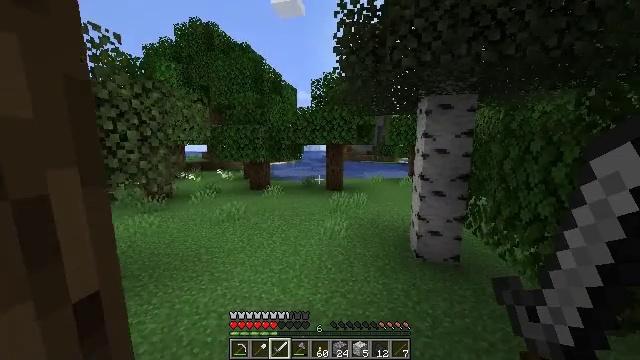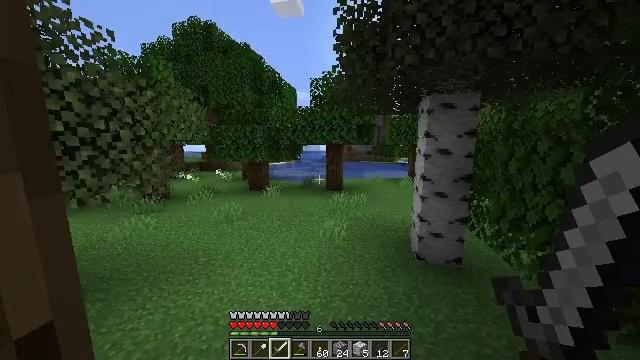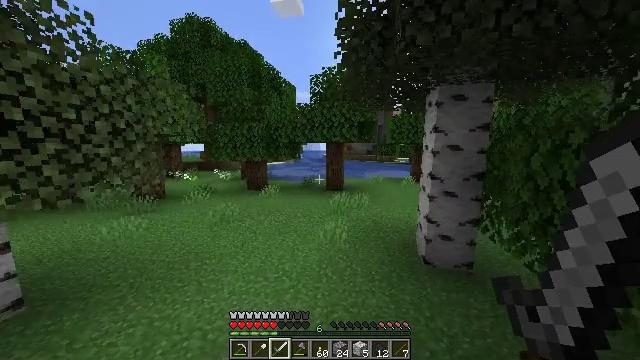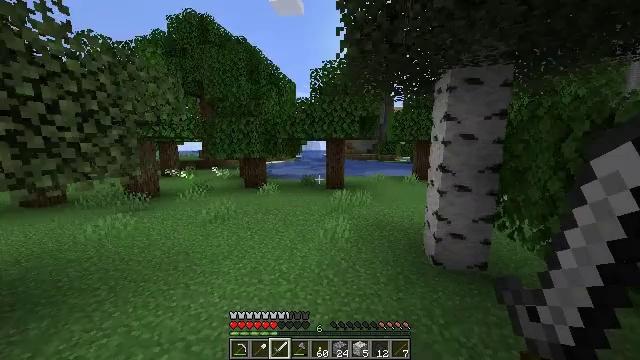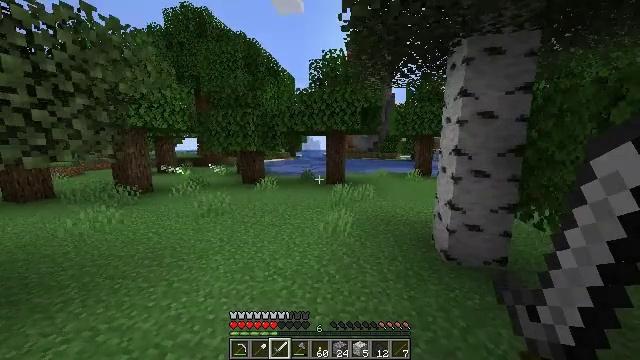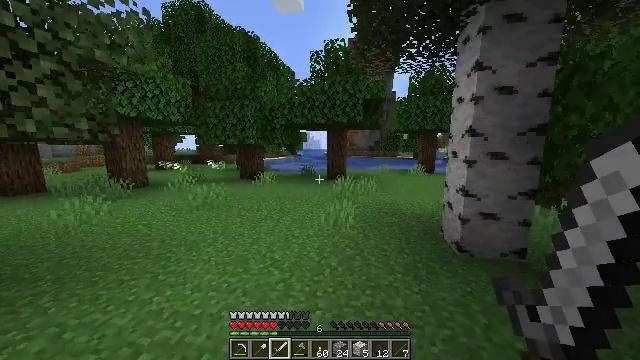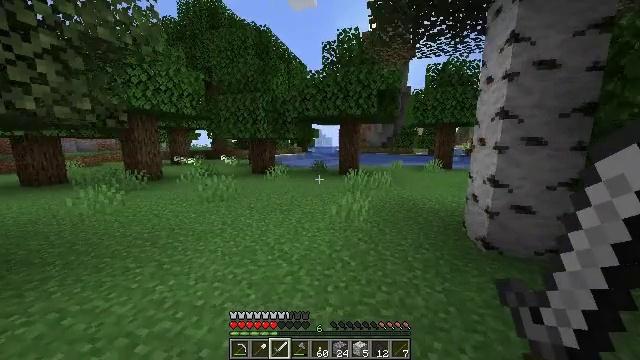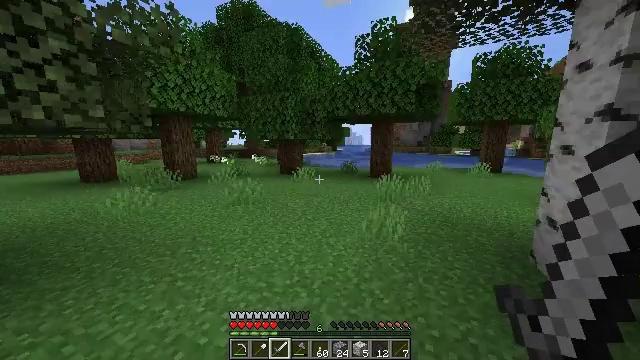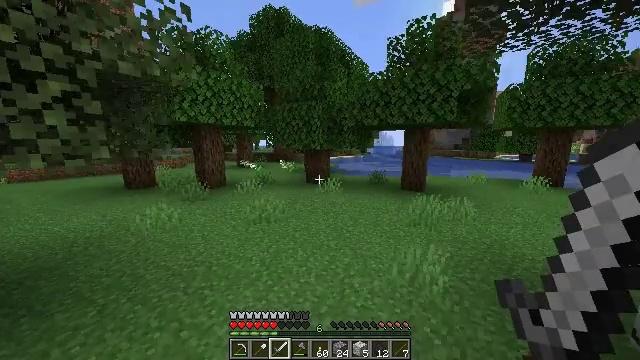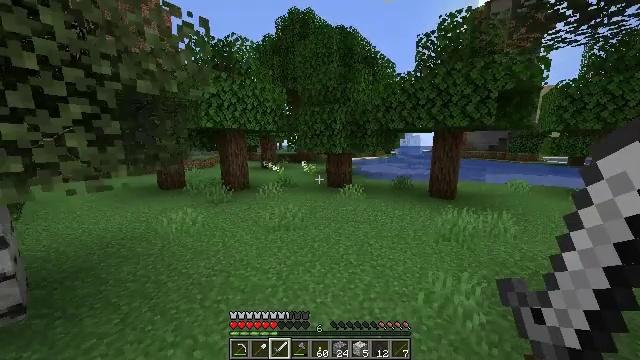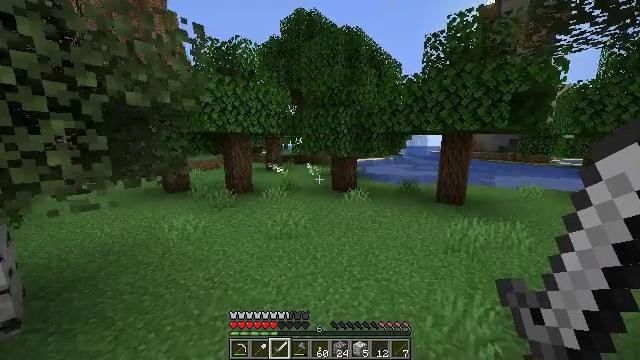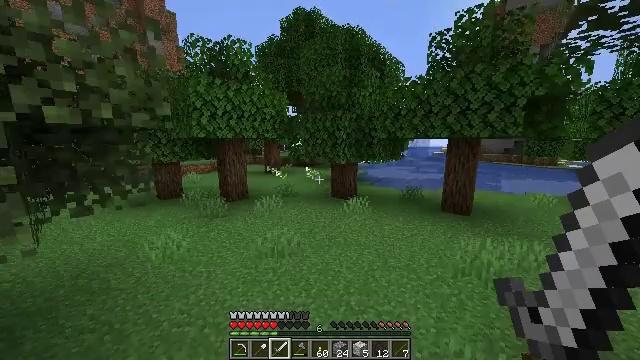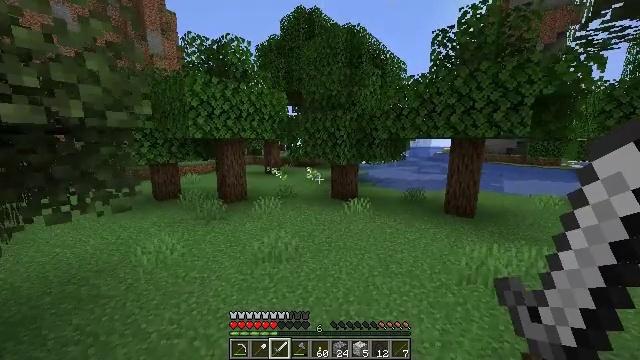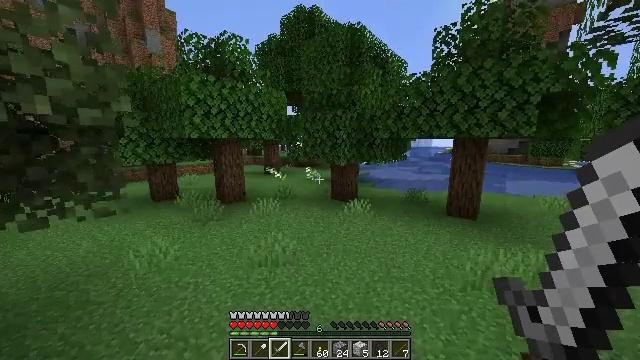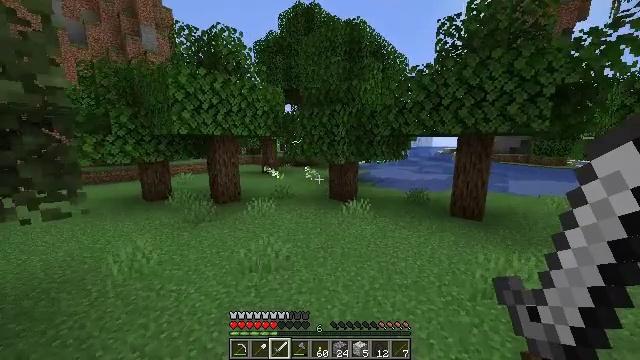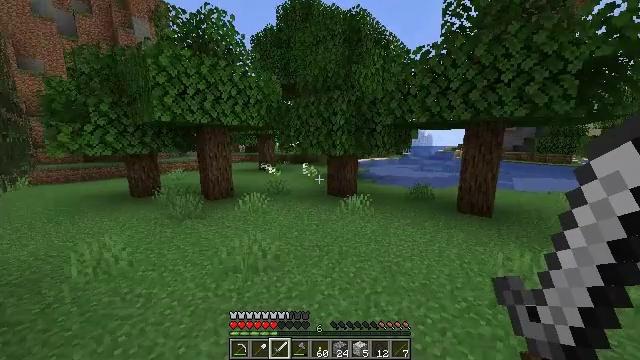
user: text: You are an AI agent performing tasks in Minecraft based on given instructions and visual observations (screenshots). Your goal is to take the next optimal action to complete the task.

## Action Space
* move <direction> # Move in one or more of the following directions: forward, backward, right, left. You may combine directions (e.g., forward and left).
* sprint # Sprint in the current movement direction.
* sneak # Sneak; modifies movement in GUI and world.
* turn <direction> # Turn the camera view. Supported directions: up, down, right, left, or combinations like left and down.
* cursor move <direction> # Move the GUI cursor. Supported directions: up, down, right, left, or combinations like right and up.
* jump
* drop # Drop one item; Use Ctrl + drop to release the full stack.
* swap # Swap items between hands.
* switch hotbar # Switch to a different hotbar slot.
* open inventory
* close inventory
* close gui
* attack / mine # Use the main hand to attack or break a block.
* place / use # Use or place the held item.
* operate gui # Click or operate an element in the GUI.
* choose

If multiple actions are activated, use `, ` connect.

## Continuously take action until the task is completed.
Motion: motion action
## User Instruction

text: Mine a lily of the valley.
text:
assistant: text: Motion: move forward, sprint, jump
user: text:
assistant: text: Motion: move forward, sprint, jump
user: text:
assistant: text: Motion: move forward, sprint, jump
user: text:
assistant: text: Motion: move forward, sprint, jump
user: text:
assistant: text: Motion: move forward, sprint, jump
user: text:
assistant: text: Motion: move forward, sprint, turn left, jump
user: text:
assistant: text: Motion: move forward, sprint, turn left, jump
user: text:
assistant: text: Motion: move forward, sprint, turn left, jump
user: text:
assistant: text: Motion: move forward, sprint, turn left, jump
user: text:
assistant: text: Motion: move forward, sprint, turn left, jump
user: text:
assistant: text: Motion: move forward, sprint, jump
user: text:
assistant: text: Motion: move forward, sprint, jump
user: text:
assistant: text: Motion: move forward, sprint, jump
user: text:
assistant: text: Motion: move forward, sprint, jump
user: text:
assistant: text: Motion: move forward, sprint, jump
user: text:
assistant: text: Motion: move forward, sprint, jump
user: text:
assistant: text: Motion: move forward, sprint, jump
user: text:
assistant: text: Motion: move forward, sprint, jump
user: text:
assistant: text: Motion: move forward, sprint, turn left, jump
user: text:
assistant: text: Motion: move forward, sprint, turn left, jump
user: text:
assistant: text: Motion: move forward, sprint, turn left, jump
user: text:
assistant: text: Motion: move forward and move left, sprint, jump
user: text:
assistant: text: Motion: move forward and move left, sprint, jump
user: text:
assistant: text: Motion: move forward and move left, sprint, jump
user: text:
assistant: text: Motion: move forward and move left, sprint, jump
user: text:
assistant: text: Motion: move forward and move left, sprint, jump
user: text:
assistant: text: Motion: move forward and move left, sprint, jump
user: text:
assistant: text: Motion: move forward and move left, sprint, jump
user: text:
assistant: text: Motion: move forward and move left, sprint, jump
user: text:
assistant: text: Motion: move forward and move left, sprint, jump